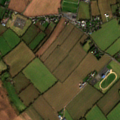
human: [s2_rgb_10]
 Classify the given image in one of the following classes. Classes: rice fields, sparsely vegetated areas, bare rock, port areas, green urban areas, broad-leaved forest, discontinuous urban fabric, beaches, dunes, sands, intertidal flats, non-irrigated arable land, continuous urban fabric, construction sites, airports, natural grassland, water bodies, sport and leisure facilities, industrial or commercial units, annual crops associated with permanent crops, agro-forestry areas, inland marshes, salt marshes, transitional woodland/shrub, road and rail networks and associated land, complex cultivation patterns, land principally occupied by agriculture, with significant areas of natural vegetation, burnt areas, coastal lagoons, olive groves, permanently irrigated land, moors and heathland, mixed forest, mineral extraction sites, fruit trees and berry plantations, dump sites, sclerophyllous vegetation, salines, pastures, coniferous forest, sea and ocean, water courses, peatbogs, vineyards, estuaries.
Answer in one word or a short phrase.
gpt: non-irrigated arable land, pastures, inland marshes